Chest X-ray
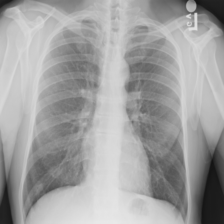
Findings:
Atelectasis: negative
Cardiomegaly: negative
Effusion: negative
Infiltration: negative
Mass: negative
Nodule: negative
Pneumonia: negative
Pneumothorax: negative
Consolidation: negative
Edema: negative
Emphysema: negative
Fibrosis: negative
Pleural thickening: negative
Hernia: negative